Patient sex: F
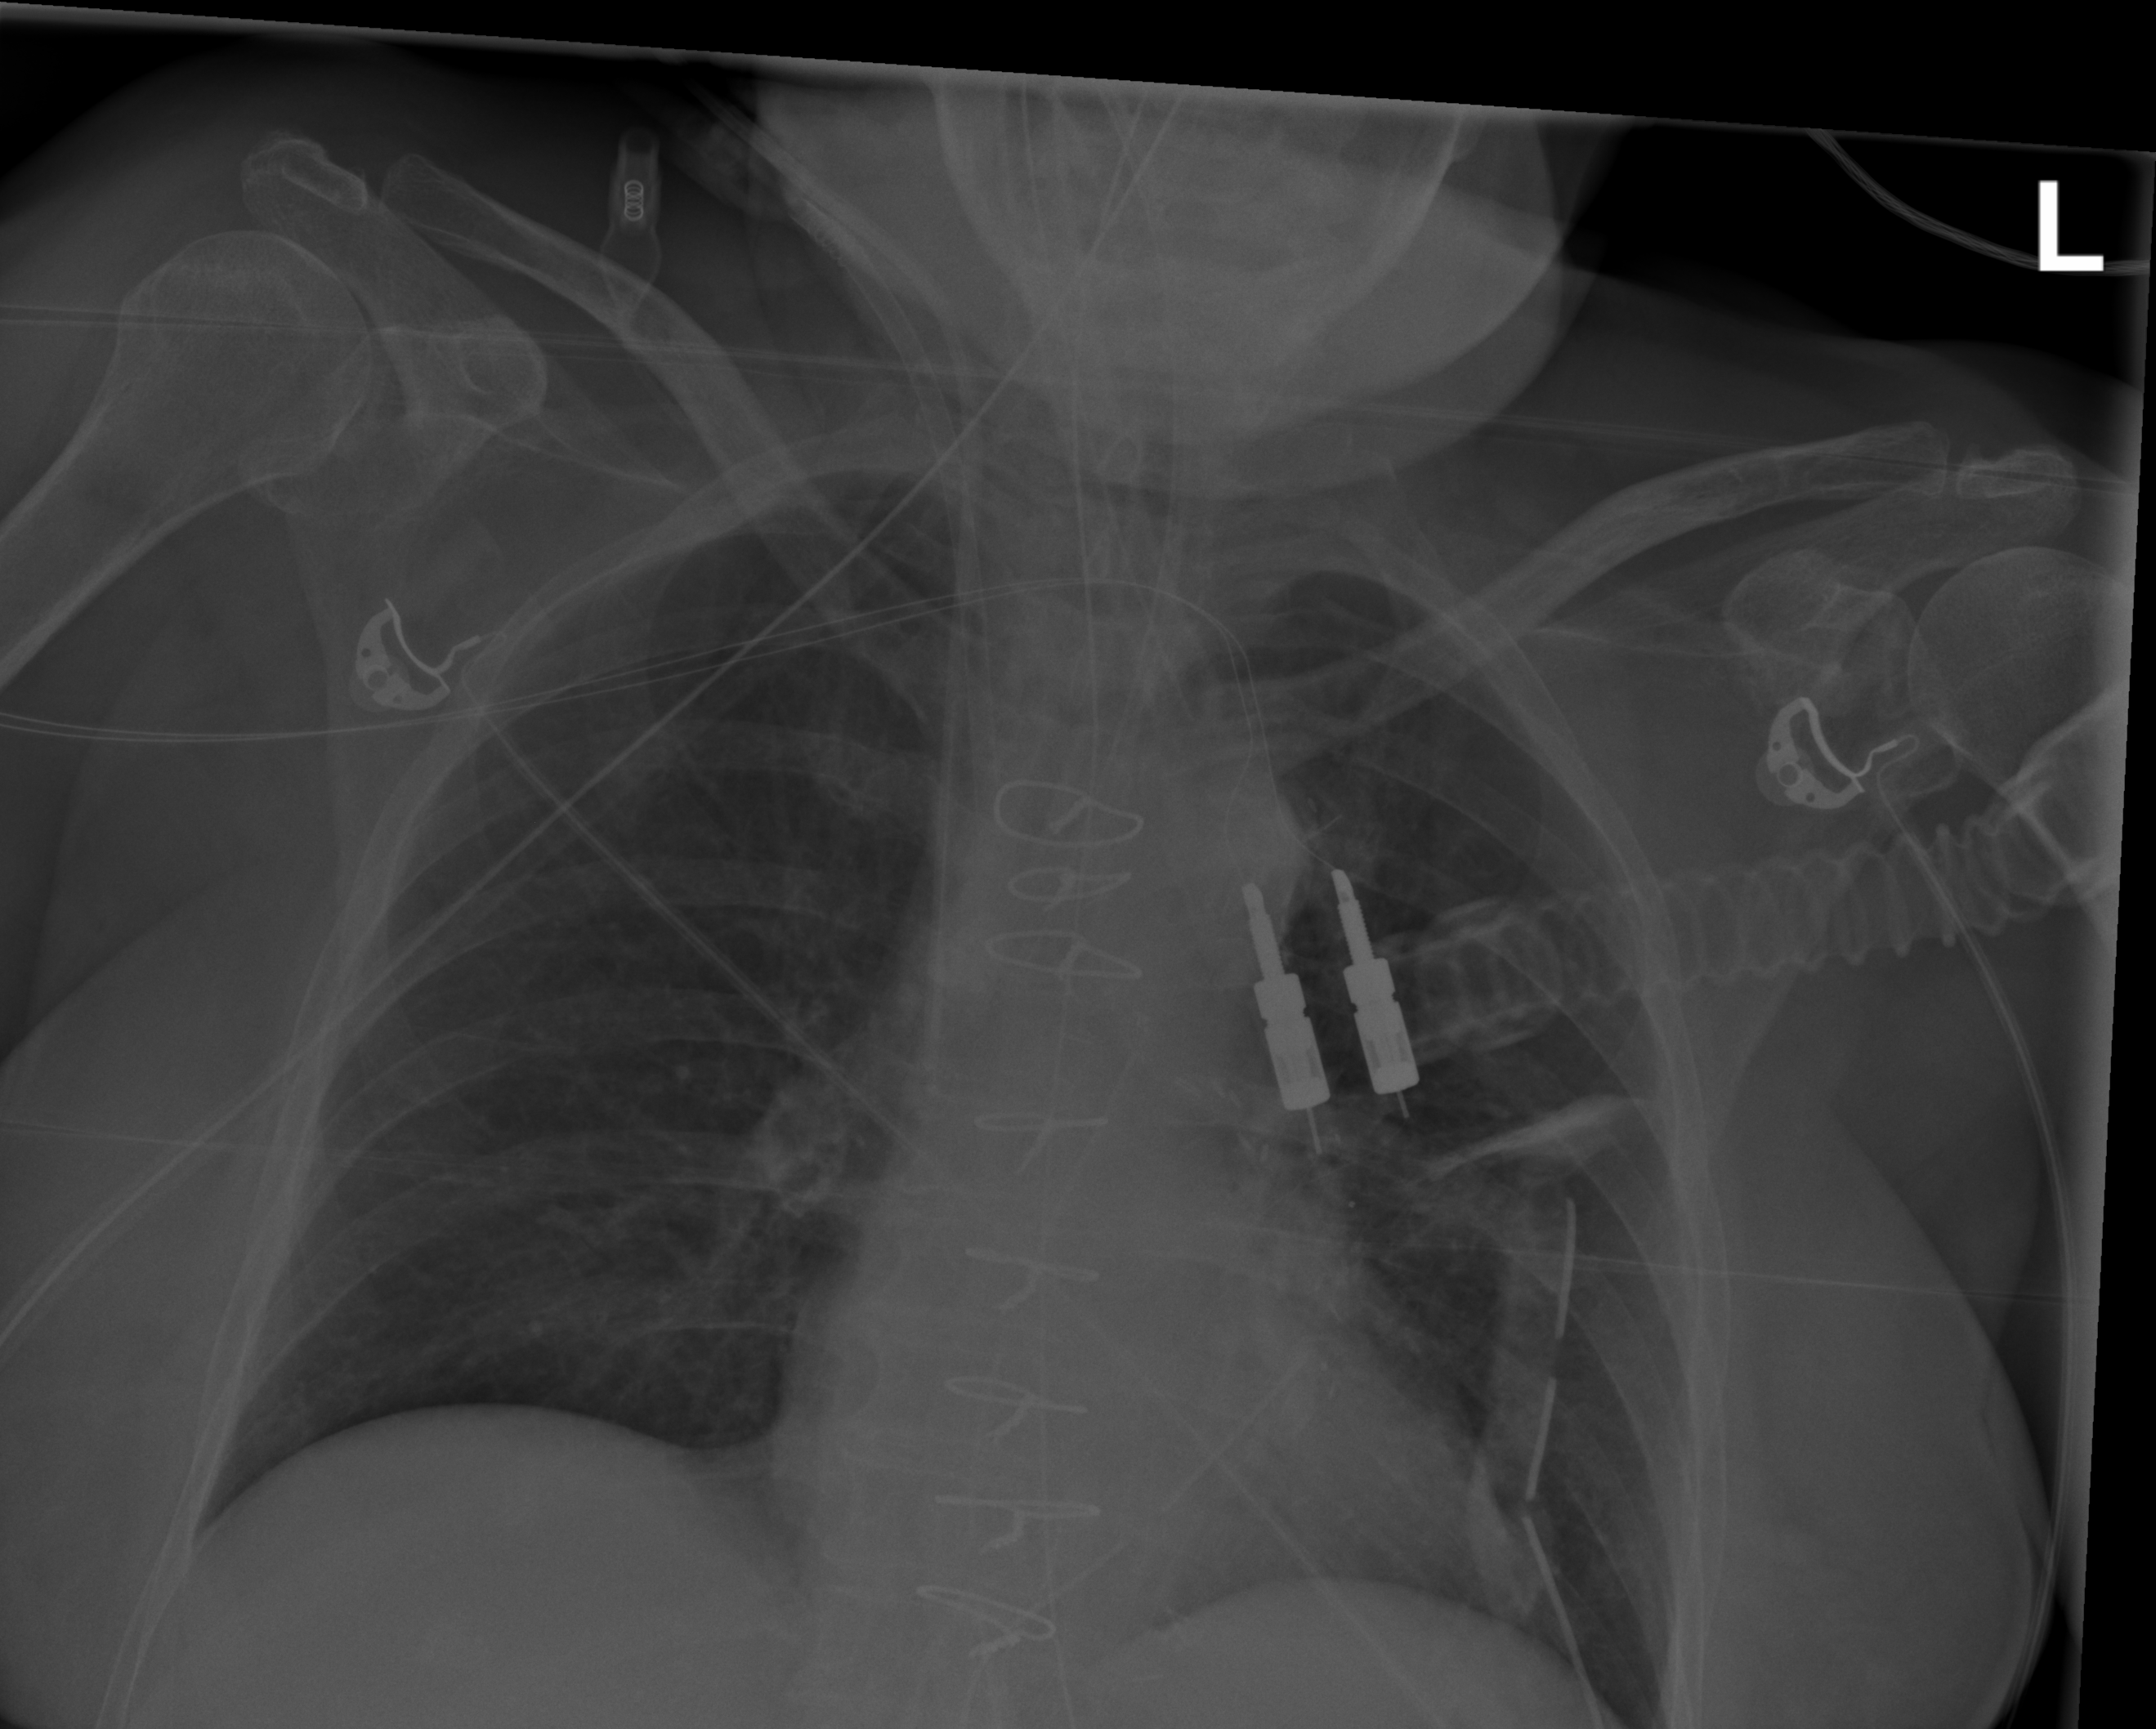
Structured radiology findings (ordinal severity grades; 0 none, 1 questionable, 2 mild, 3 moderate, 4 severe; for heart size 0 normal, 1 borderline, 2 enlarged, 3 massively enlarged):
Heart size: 0
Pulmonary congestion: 0
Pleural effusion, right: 0
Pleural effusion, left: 0
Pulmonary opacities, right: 0
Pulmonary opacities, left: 2
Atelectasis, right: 0
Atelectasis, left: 0